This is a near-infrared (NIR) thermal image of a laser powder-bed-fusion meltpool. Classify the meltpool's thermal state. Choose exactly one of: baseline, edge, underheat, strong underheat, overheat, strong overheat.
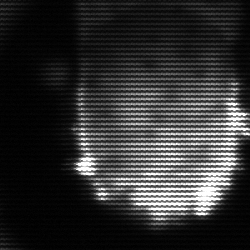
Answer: baseline